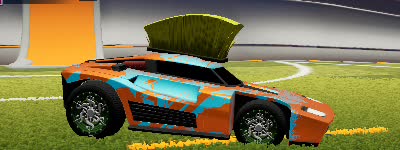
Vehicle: breakout